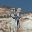
Label: 4